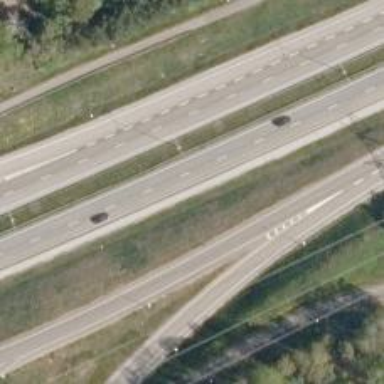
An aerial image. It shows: Motorway junction.